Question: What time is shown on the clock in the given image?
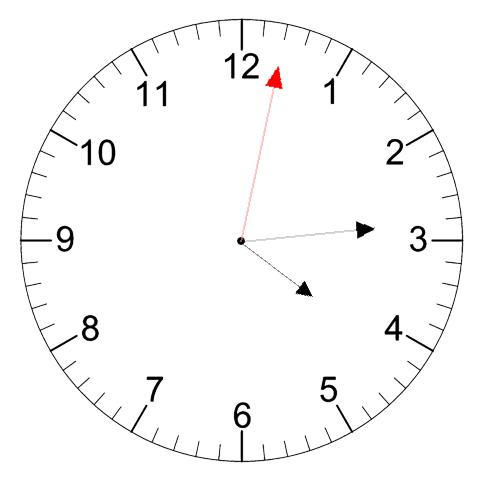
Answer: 04:14:02